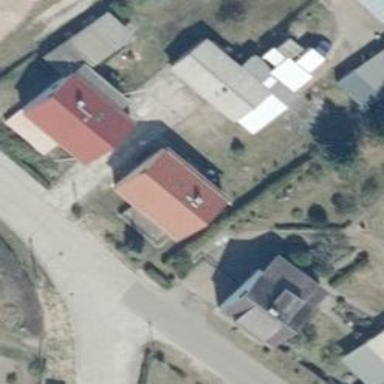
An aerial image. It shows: Residential building with gabled roof.